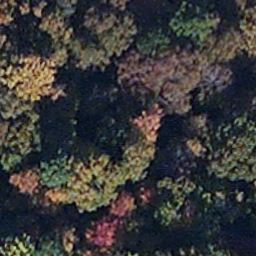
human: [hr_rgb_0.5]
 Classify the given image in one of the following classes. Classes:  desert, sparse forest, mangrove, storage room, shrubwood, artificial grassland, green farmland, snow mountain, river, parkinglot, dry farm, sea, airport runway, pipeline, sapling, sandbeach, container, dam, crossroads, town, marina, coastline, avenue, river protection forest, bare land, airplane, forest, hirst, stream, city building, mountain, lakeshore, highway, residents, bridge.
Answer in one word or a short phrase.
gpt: mangrove